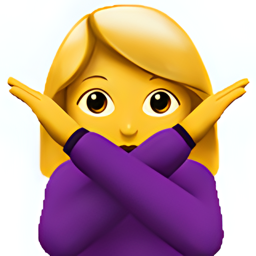
Name: woman gesturing not ok
Emoji: 🙅‍♀️
Group: People & Body
Sub-group: person-gesture